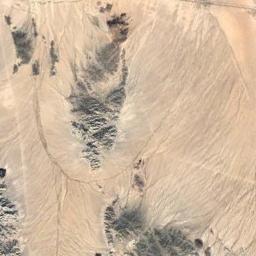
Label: desert